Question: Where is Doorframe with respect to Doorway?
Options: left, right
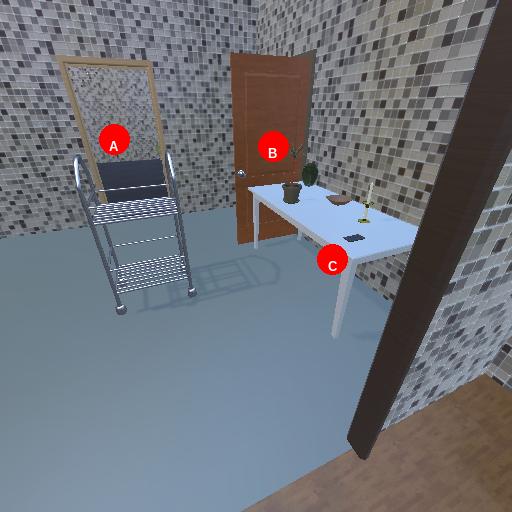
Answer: left